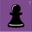
Piece: bP